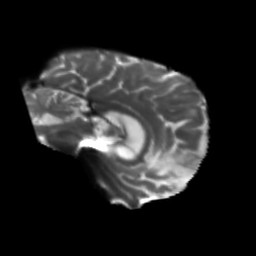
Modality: T2w
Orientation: sagittal
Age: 75
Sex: female
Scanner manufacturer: siemens
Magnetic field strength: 3 T
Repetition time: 5.25 s
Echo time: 0.08 s